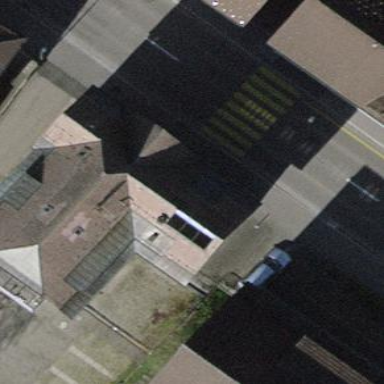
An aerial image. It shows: Building with gabled roof.